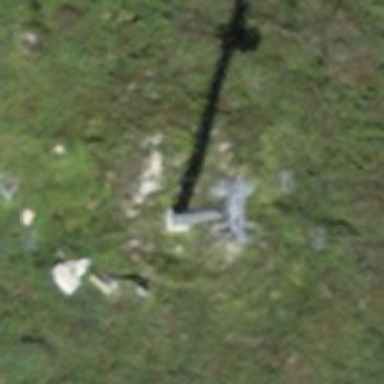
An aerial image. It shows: Pylon used for aerialway.